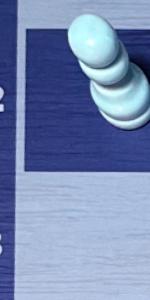
Label: Empty